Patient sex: M
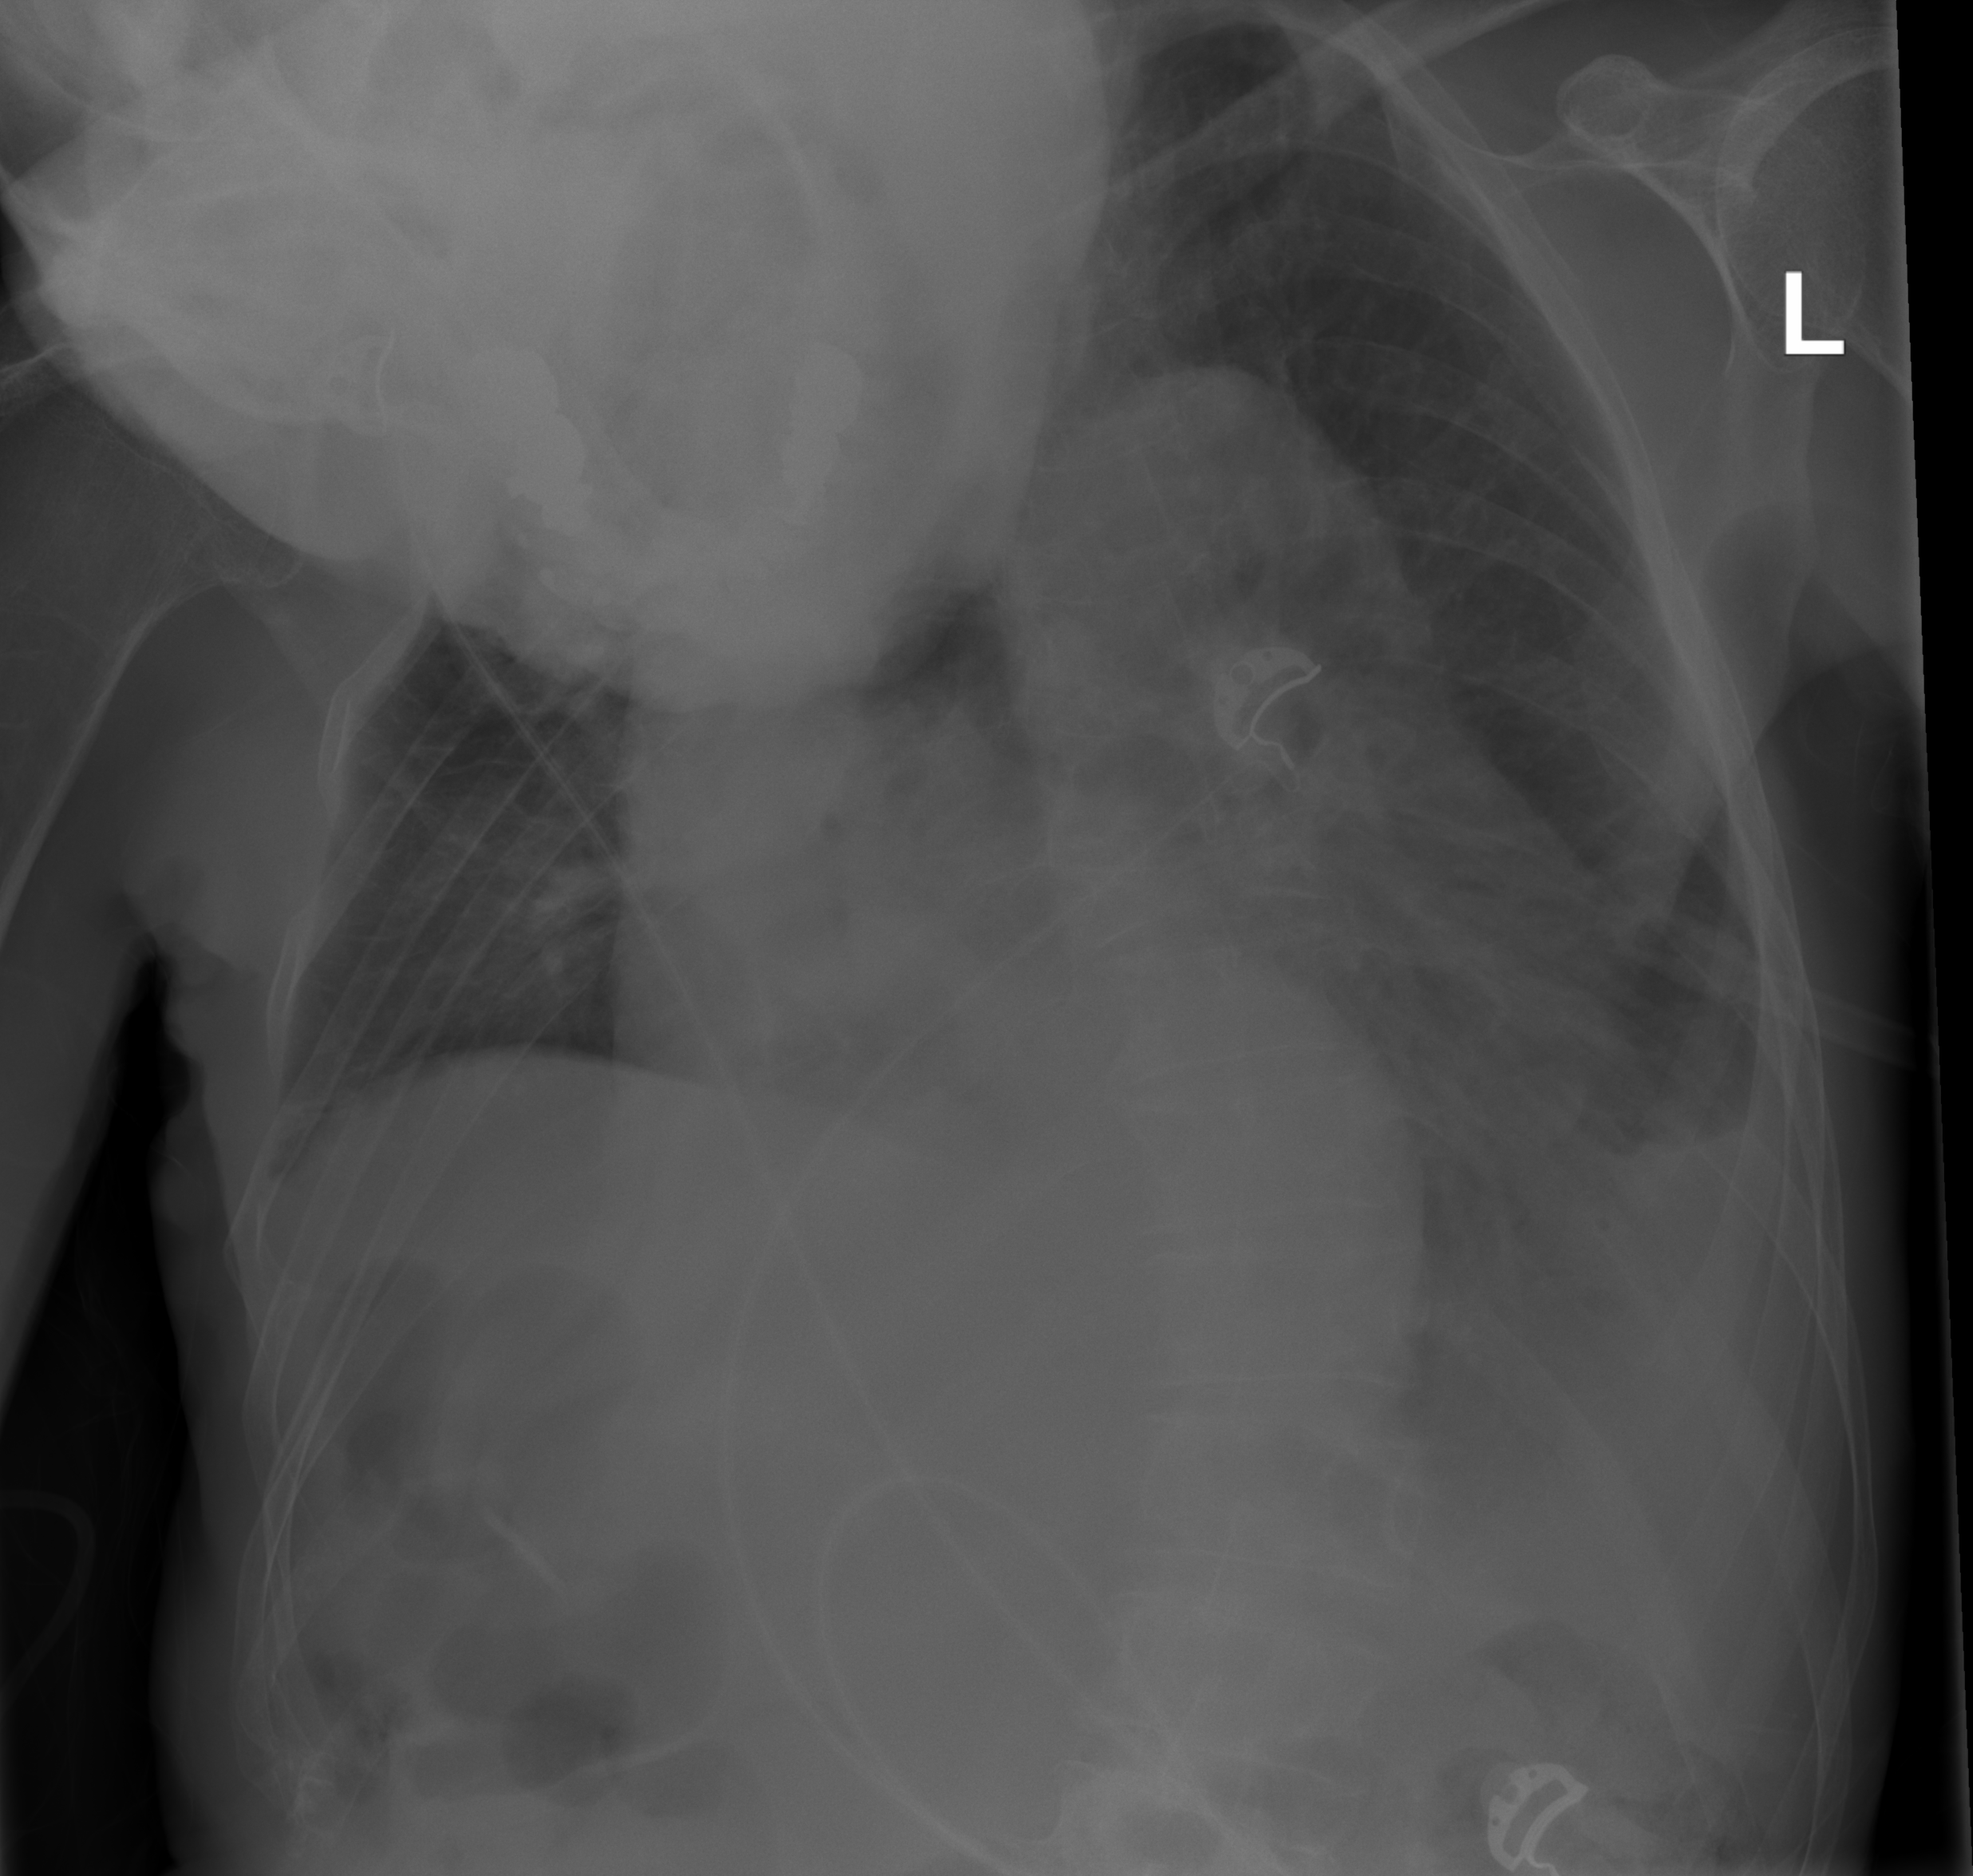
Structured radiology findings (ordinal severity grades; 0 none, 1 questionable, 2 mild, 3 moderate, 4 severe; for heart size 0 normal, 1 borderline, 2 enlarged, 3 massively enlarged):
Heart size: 2
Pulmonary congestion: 0
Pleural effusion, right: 2
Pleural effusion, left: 2
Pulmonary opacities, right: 0
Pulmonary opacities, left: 0
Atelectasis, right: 2
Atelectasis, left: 0